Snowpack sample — Snodgrass Mountain, Crested Butte, Colorado (2/4/25, 12:06 PM MST)
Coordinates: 38.923, -106.968
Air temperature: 35 °F
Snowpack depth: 80 cm
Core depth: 70 cm
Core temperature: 32 °F
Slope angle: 14°, slope face: 78°
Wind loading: low
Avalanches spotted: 0
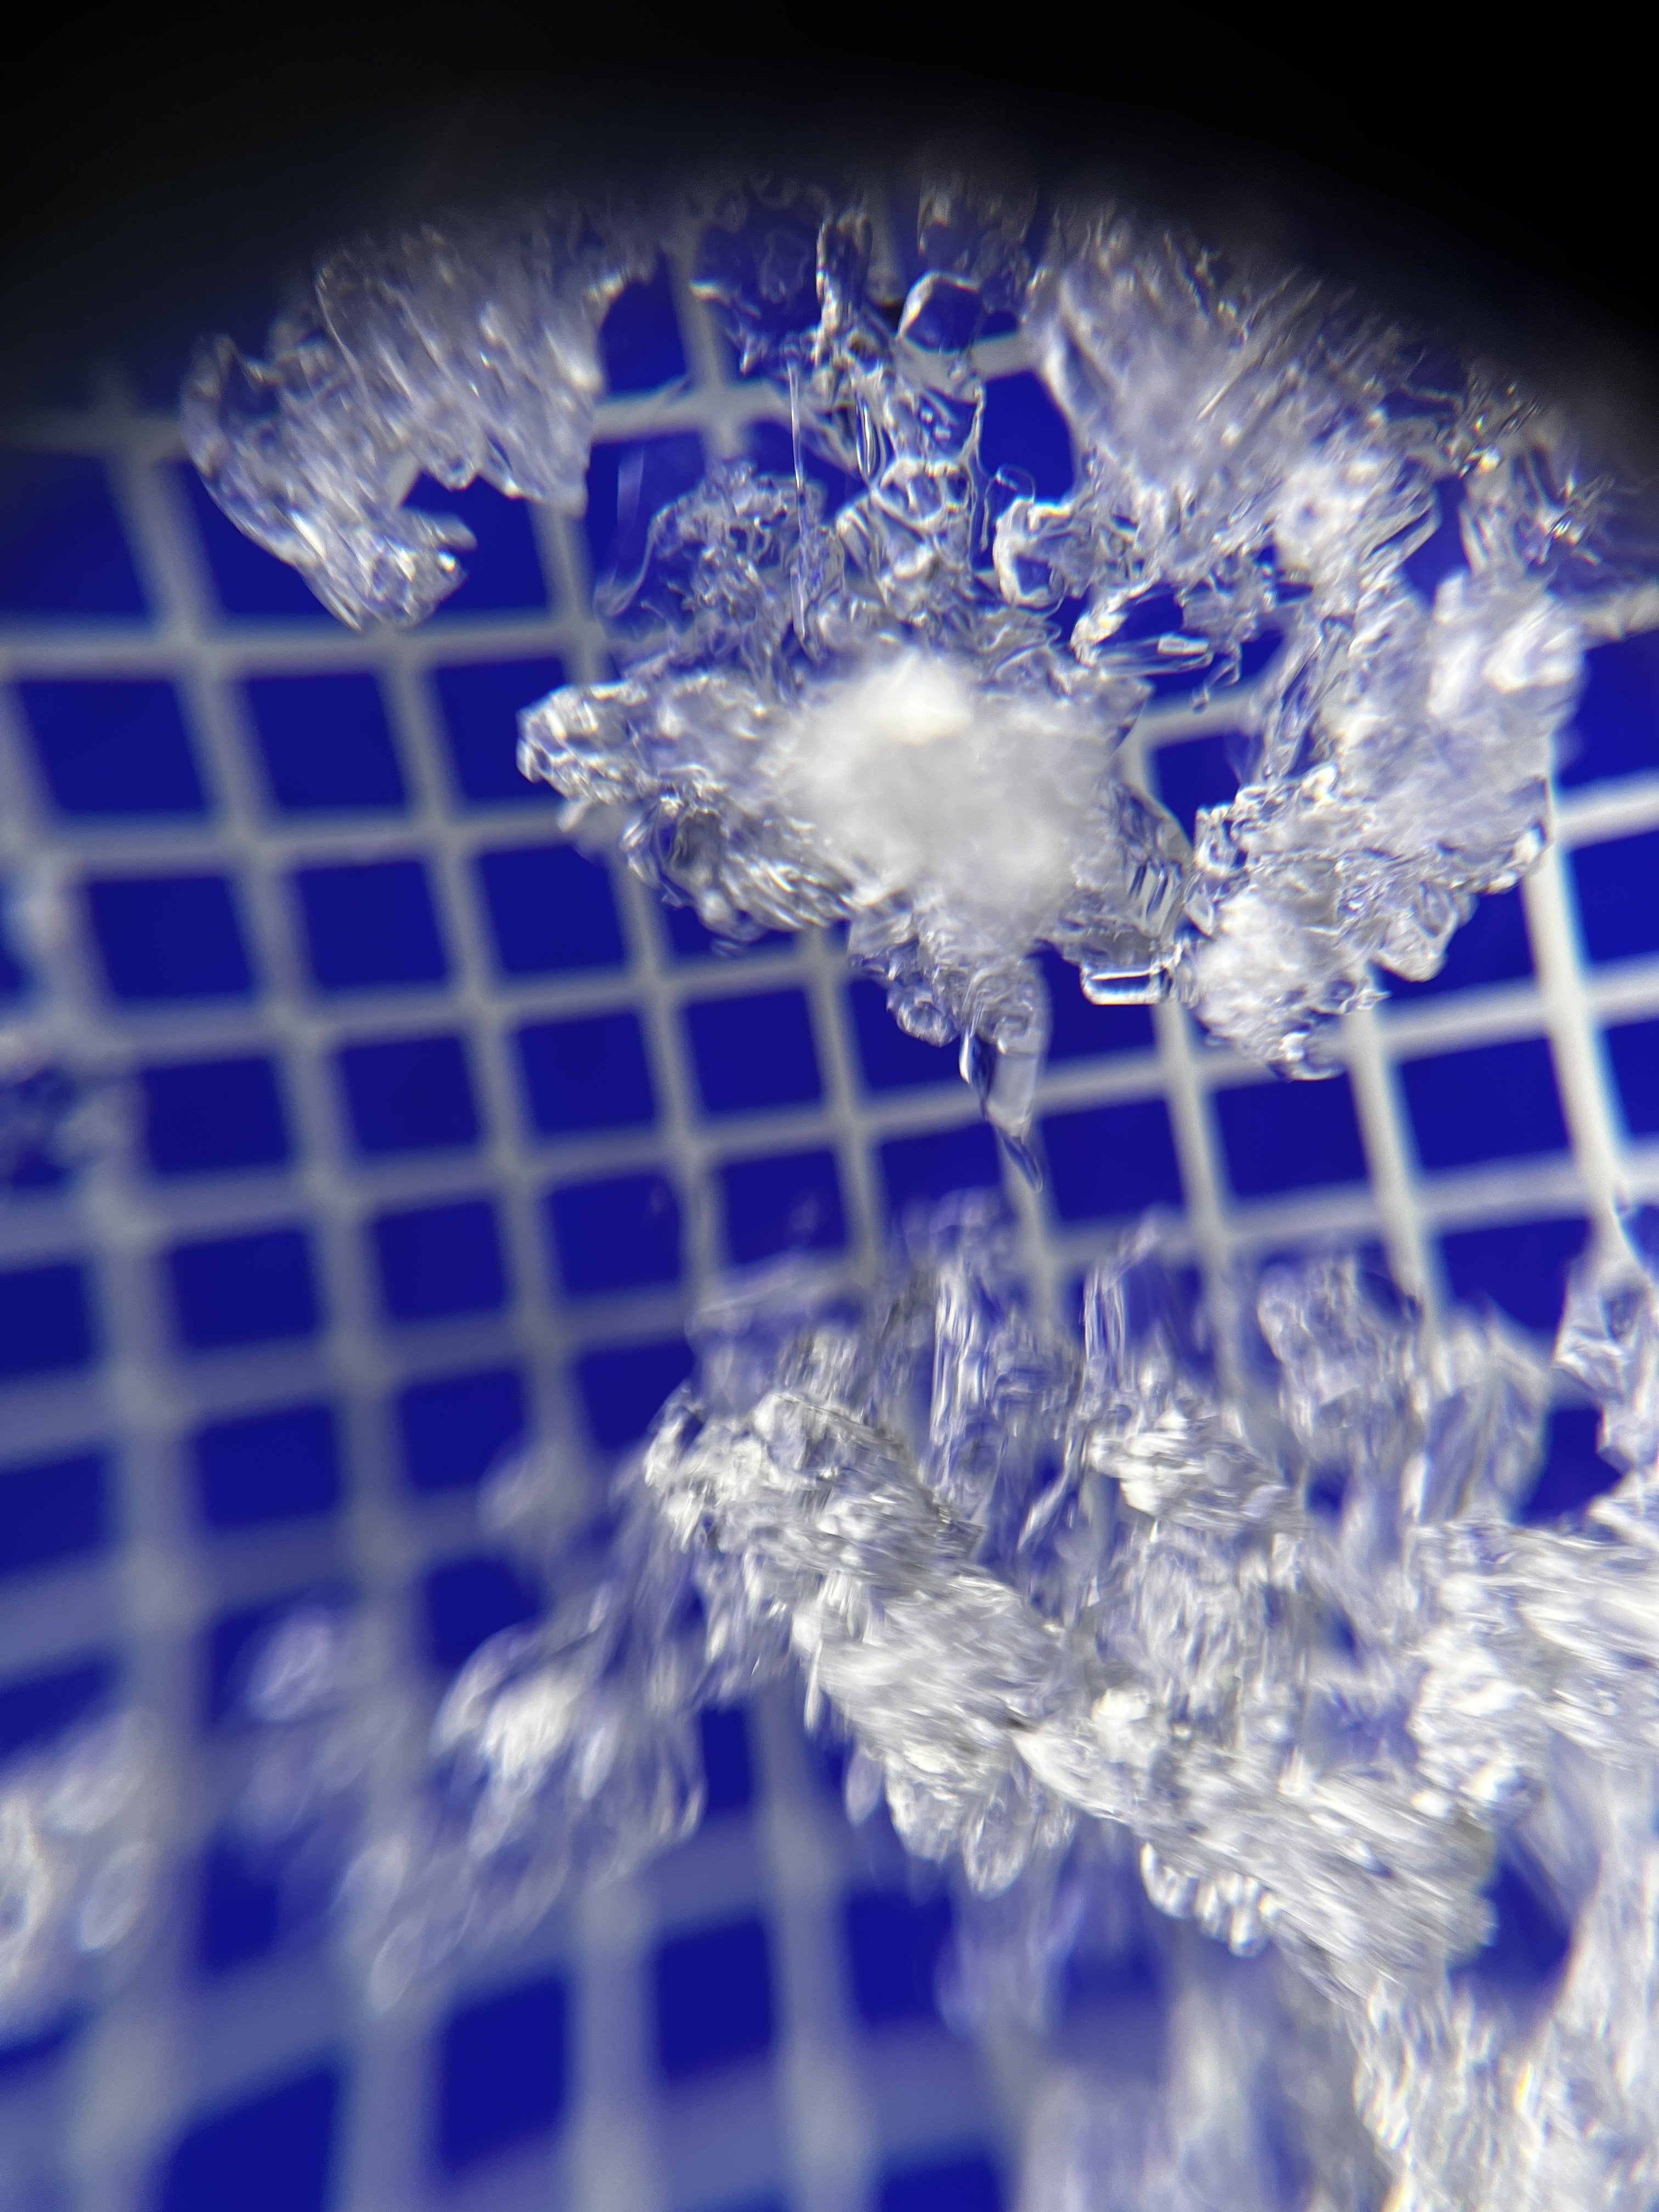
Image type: magnified_profile
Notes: No avalanches nearby, unusually warm weather for the last month reported by residents, Collected 25 yards from treeline